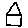
Label: house